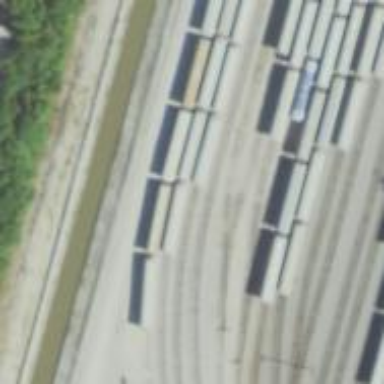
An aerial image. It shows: Rail spur service.